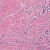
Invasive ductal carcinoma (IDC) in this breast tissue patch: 1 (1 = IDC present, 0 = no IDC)